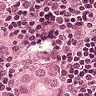
Metastatic tissue present: yes